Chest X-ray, AP view. Patient: 55 years old, sex F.
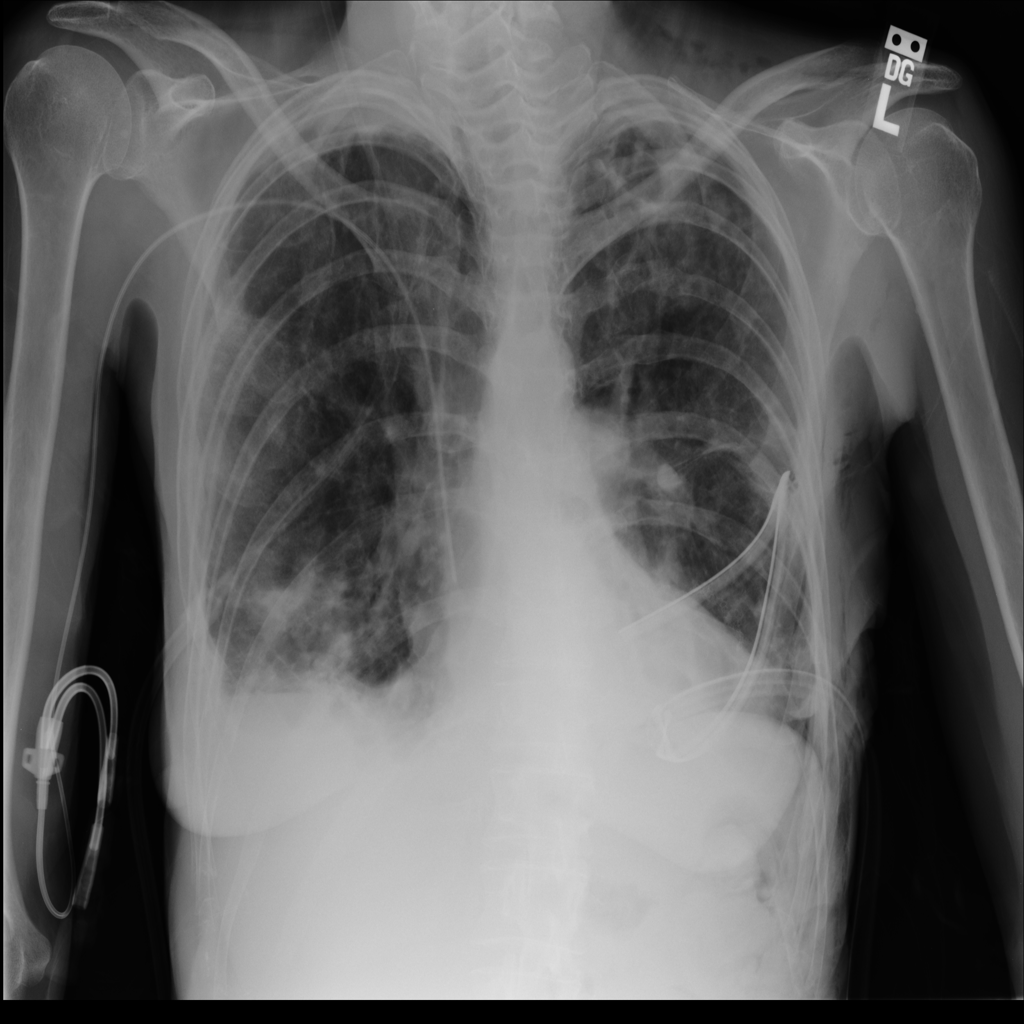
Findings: Emphysema, Infiltration